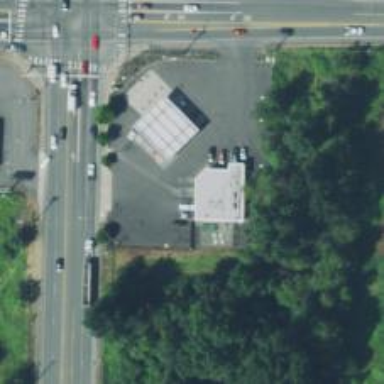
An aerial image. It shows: Convenience shop.